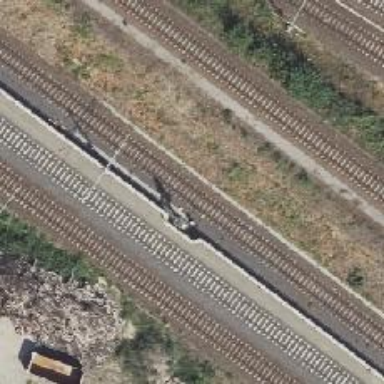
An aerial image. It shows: Railway signal.